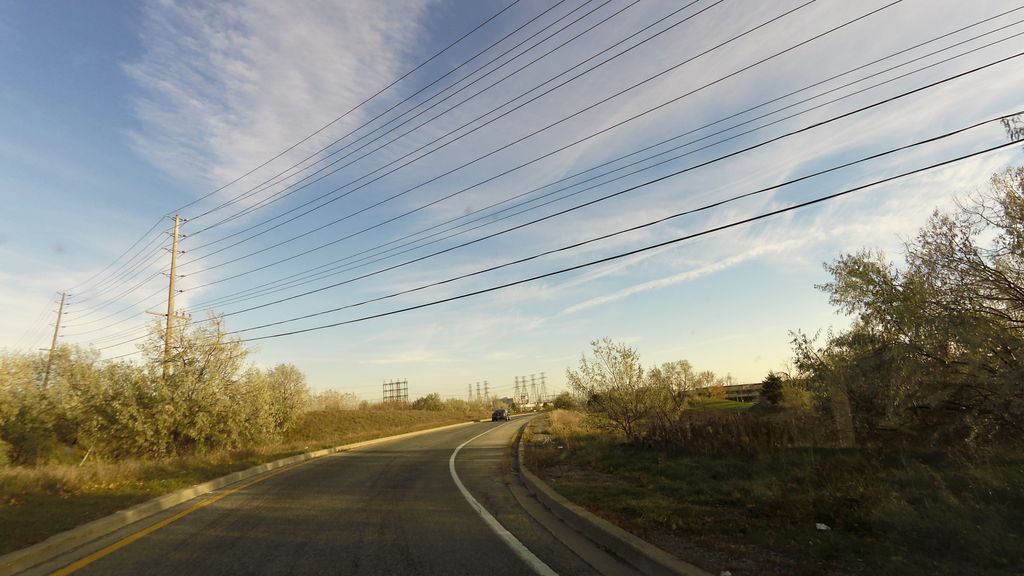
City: toronto